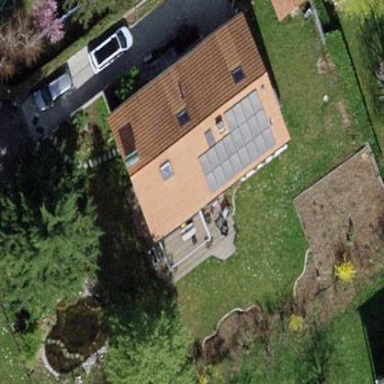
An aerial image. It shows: Garden surrounded by fence.